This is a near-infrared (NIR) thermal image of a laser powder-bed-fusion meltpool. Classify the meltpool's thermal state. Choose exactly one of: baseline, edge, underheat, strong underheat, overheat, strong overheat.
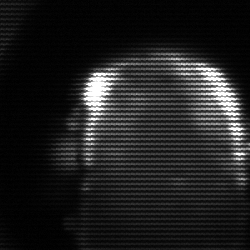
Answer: baseline